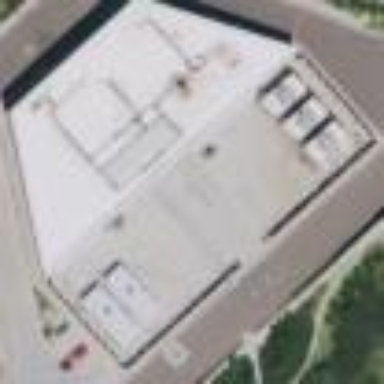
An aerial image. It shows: Industrial building.